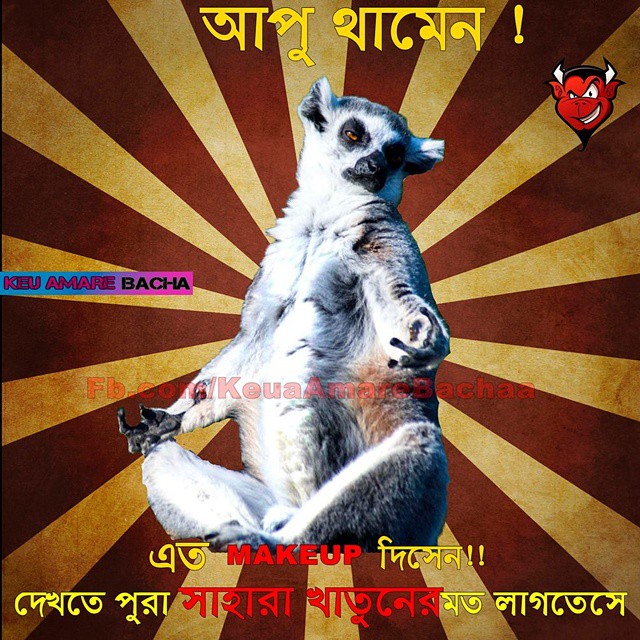
Text: আপু থামেন ! এত MAKEUP দিসেন !! দেখতে পুরা সাহারা খাতুনের মত লাগতেসে
Label: Hate
Hate category: Personal Offence
Targeted group: Individual